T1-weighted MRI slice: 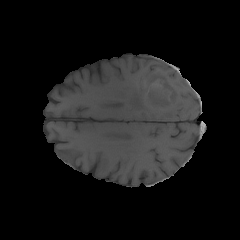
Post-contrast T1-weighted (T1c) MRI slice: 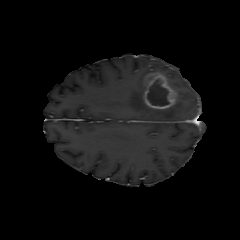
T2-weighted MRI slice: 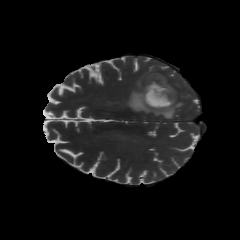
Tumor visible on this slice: yes